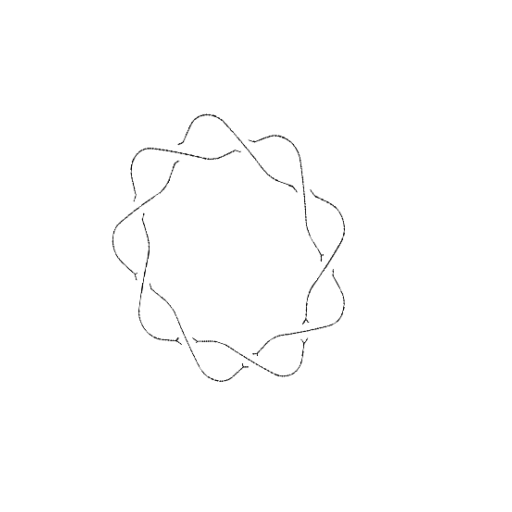
Crossing number: 9